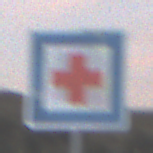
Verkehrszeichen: ErsteHilfe
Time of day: SunriseSunset
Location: Outdoor (RoadRail)
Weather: PartlyCloudy
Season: NotSpecified
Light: Natural